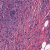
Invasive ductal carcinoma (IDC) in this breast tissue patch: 1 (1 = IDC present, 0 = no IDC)